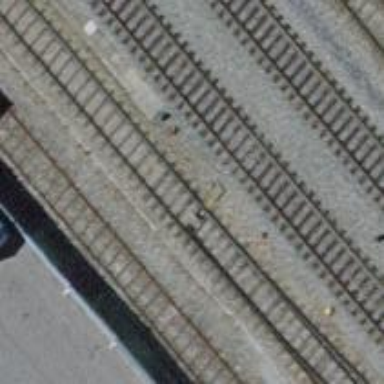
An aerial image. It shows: Railway switch.